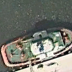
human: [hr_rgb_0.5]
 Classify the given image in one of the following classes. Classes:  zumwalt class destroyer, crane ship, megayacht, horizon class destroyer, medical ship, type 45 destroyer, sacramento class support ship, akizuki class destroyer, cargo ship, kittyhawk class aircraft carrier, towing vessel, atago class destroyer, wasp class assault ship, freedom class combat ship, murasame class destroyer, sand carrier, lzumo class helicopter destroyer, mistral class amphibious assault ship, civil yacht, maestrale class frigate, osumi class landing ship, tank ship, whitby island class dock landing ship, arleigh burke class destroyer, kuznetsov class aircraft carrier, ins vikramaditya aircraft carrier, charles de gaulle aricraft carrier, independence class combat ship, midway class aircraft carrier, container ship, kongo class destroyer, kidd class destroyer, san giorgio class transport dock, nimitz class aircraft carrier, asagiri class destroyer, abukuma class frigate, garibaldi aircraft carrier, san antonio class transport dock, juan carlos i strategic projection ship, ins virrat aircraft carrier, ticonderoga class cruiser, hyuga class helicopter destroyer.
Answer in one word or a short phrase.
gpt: Towing vessel